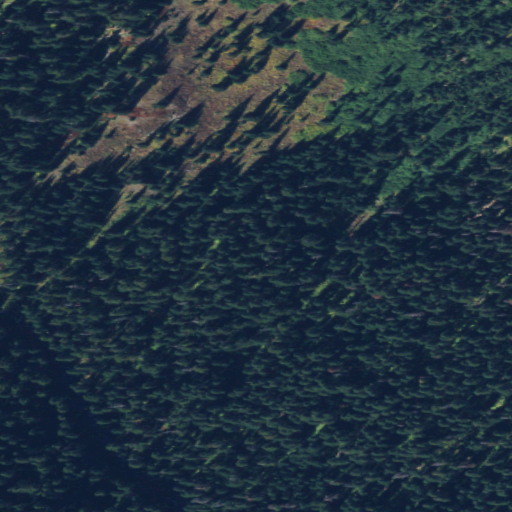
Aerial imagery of plain(s) in Washington named Spider Meadow containing evergreen forest, shrub, and woody wetlands